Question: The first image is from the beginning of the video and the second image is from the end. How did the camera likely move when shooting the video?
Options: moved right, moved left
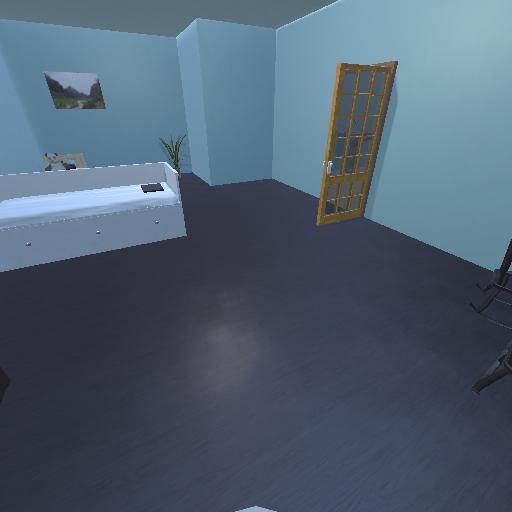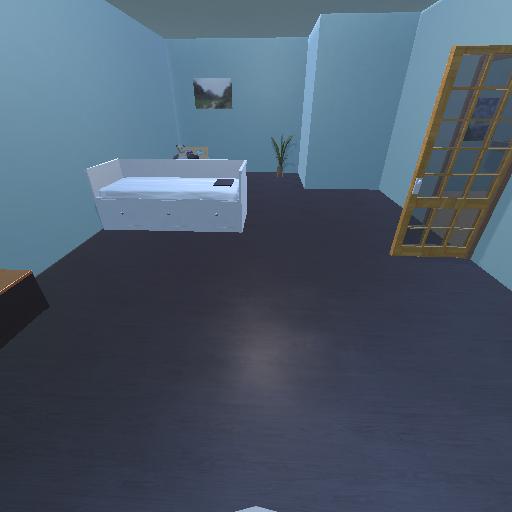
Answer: moved right